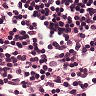
Metastatic tissue present: no